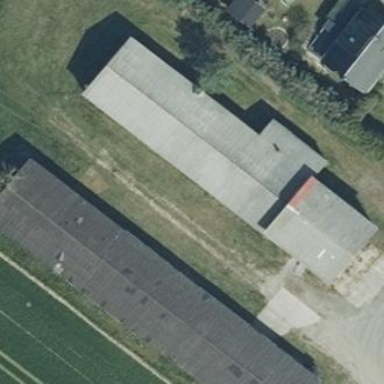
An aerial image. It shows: Farmyard area.